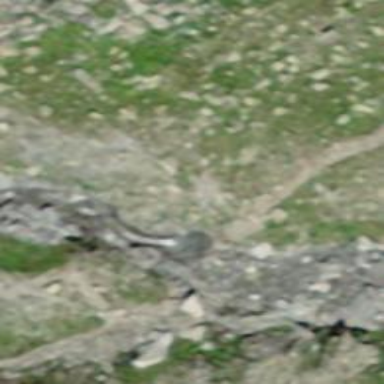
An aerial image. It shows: Ground path with excellent trail visibility. Watch out for rock slides along the way.